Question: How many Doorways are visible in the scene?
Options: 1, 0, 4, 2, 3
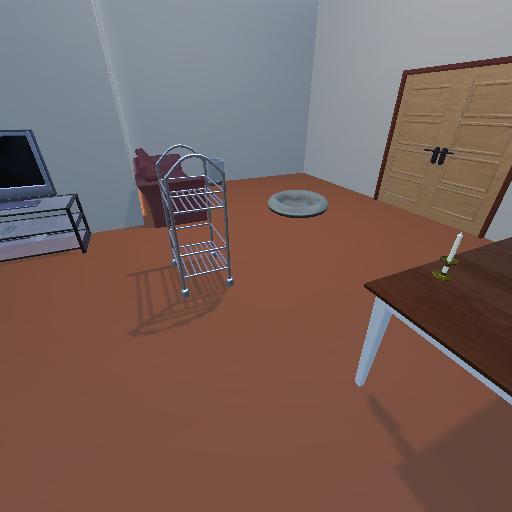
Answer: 1